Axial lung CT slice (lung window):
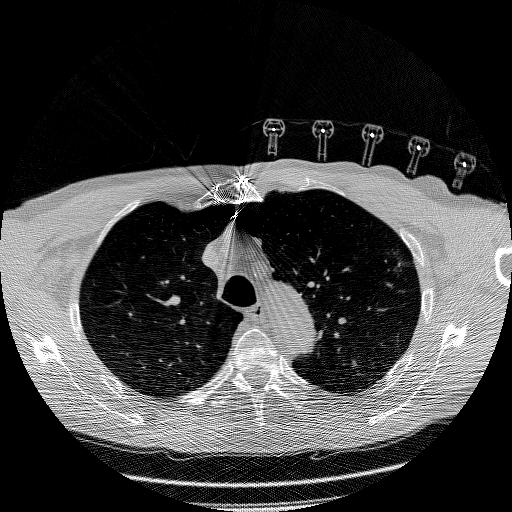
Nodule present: yes
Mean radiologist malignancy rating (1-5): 4